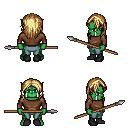
a pixel art fantasy rpg character, male body template, orc, green skin, brown long-sleeve shirt, teal pants, blonde long hairstyle, black shoes, spear, four views (front, back, left, right), 2x2 character sprite sheet, small pixel art, hard edges, no anti-aliasing